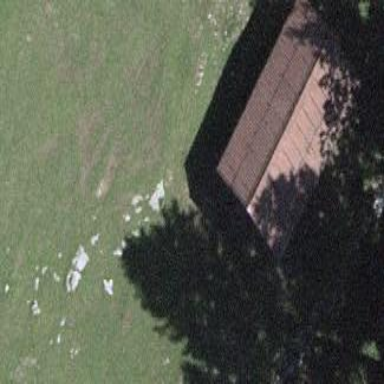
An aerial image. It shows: Barn.